Field crop: maize
Growth stage: 1
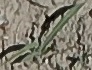
Species: sorghum